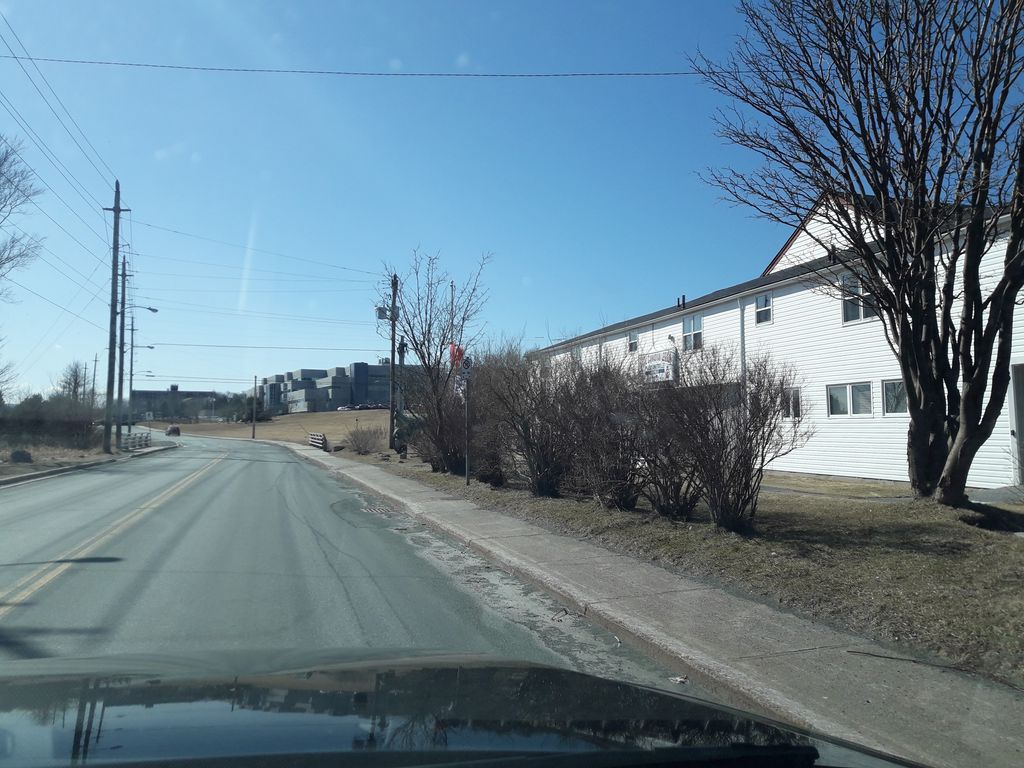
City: st_johns